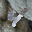
Label: 4